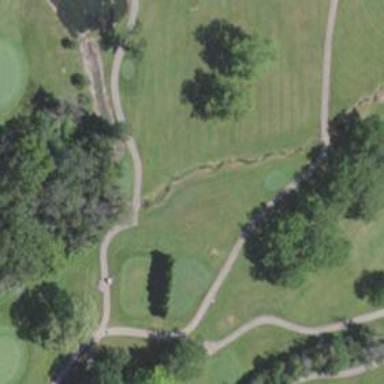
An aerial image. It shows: Pathway for golfing.